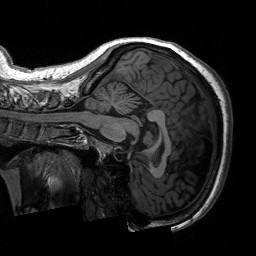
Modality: T1w
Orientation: sagittal
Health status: ill
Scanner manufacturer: siemens
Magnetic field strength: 3 T
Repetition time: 2.3 s
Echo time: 0.00226 s